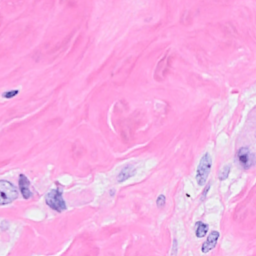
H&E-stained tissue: Breast